Question: Go this tag:
'<a href="javascript:{}" onclick="document.getElementById('_paypal').submit(); return false;"><span id="order_now_btn">Order Now</span></a>'
Here's the CSS:
'''
#order_now_btn {
background: transparent url("../images/order_now_btn.gif") 0 0px no-repeat;
height: 33px;
width: 111px;
display: block;
font-family:Verdana, Arial, Helvetica, sans-serif;
font-size:12px;
font-weight: bold;
cursor:pointer;
color: #fff;
}
'''
Problem is, I can't get the text to fit in the right place...
Here's the button image:

Is there a better way to do this? I have quite a few of these to do.
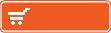
Answer: I decided to go with the button tag, this works great.
'<button type="submit" id="order_now_btn" width="111" height="33" align="absmiddle" alt="Order Now" /><span>Order Now</span></button>'
'''
#order_now_btn {
color: #fff;
background: transparent url("../images/order_now_btn.gif") 0 0px no-repeat;
border: 0;
height: 33px;
width: 111px;
font-size:12px;
font-weight: bold;
cursor:pointer;
font-family:Verdana, Arial, Helvetica, sans-serif;
}
#order_now_btn span {
position: relative;
left: 12px;
}
'''